Question: I would like to use a D3.js brush to allow users to select a range of values on an axis. By default, clicking outside the brush clears it, so that no range is selected.
However, I would like to adjust this behaviour so that clicking outside the brush doesn't alter the brush extent. In effect, there should be no way to clear the brush, some range should always be selected.
I believe I have to hook into the <URL> somehow to disable the clearing, but I don't really know how to go about that.
Here's an example of the kind of interface I'm talking about (<URL>. When you click to the left or right of the black bar, the brush is cleared and the bar disappears.

How can I disable this behaviour?
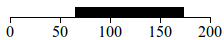
Answer: d3 brush by design calls 'brushmove()' once a user presses a mouse on the brush element (i.e. on 'mousedown.brush' event).
If effectively leads to resetting the previous brush extent.
A possible workaround is to replace the original mousedown.brush handler with the custom one. The custom handler will only call the original handlers once the mouse was moved after initial mousedown.
'''
var brushNode = chart.append("g")
.call(brush);
brushNode
.selectAll("rect")
.attr("y", -10)
.attr("height", 10);
// store the reference to the original handler
var oldMousedown = brushNode.on('mousedown.brush');
// and replace it with our custom handler
brushNode.on('mousedown.brush', function () {
brushNode.on('mouseup.brush', function () {
clearHandlers();
});
brushNode.on('mousemove.brush', function () {
clearHandlers();
oldMousedown.call(this);
brushNode.on('mousemove.brush').call(this);
});
function clearHandlers() {
brushNode.on('mousemove.brush', null);
brushNode.on('mouseup.brush', null);
}
})
'''
See the <URL>.